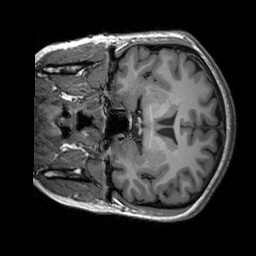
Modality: T1w
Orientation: coronal
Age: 22
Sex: female
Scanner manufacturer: siemens
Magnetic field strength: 3 T
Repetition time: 2.3 s
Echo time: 0.00303 s